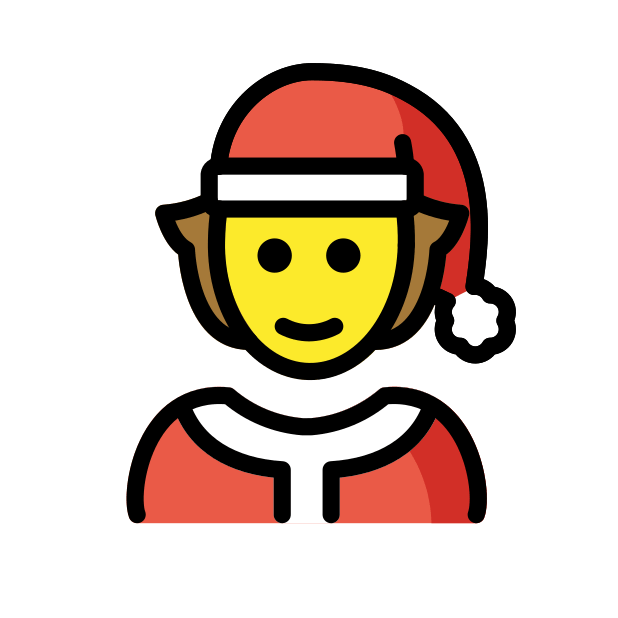
mx claus